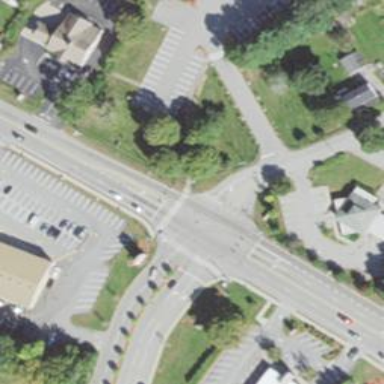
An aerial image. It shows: Marked road crossing.